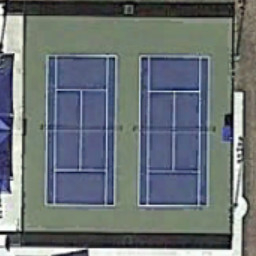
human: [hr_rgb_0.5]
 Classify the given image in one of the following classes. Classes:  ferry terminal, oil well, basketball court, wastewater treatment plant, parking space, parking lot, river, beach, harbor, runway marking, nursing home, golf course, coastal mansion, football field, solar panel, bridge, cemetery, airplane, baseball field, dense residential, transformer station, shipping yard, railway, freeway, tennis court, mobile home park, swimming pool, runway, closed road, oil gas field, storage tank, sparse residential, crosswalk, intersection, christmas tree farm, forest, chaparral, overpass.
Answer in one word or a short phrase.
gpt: tennis court